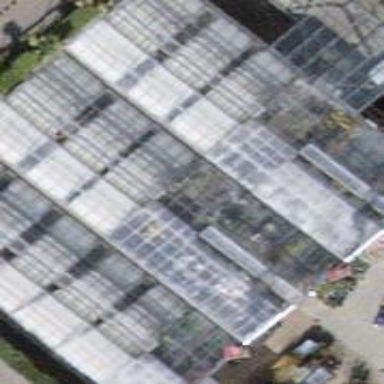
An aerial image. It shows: Garden center shop.